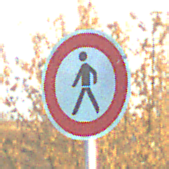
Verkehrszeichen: VerbotFussgaenger
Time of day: SunriseSunset
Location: Outdoor (RoadRail)
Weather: PartlyCloudy
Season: NotSpecified
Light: Natural